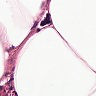
Metastatic tissue present: no